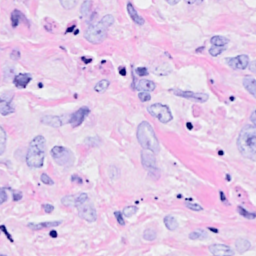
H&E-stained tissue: Breast